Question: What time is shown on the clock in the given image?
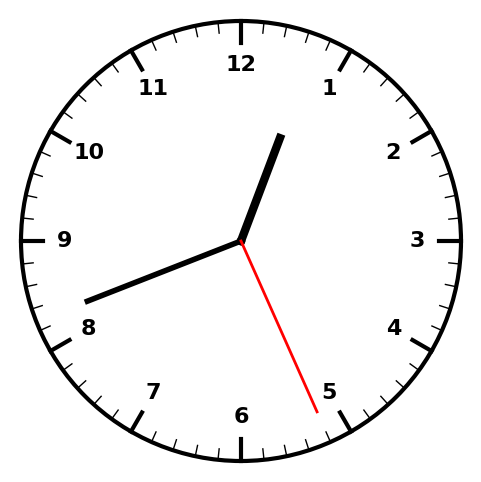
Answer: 12:41:26